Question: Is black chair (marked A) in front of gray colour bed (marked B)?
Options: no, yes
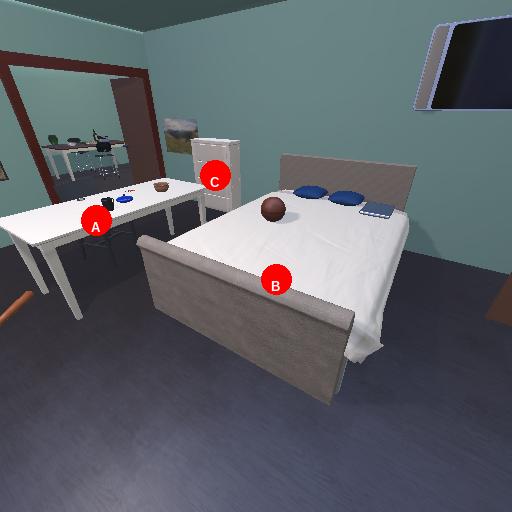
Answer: no